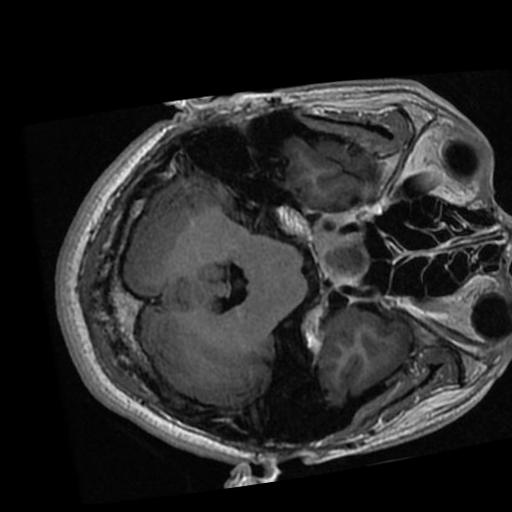
Label: brain_tumor